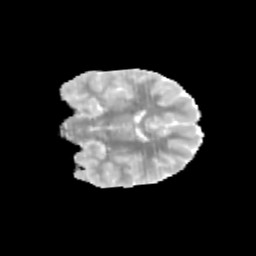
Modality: MD
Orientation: coronal
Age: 9
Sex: male
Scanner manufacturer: siemens
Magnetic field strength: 3 T
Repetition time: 3.8 s
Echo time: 0.07 s